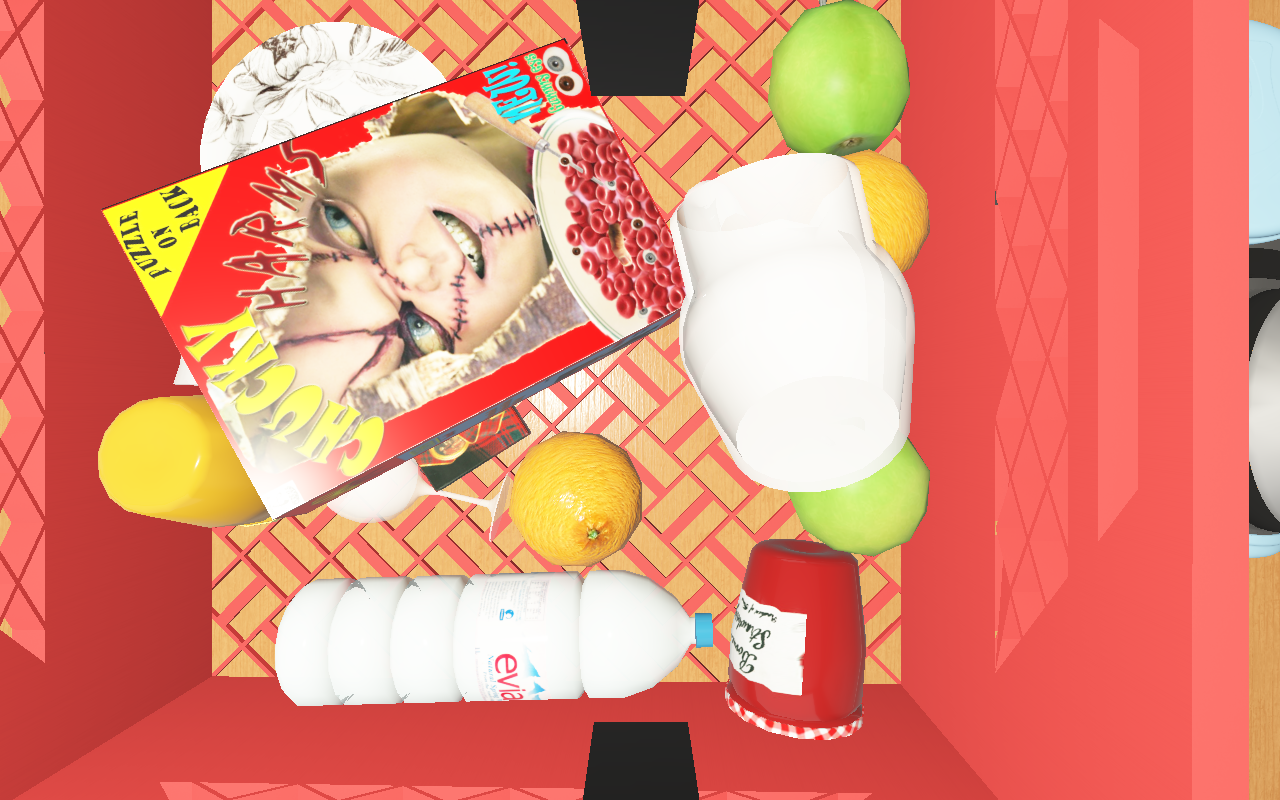
Objects in the scene:
water bottle
apple
orange
glass
wineglass
cereal box
biscuit box